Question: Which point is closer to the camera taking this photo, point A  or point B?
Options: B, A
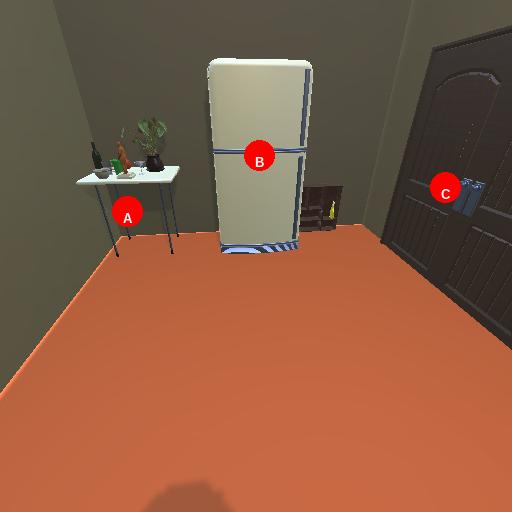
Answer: B